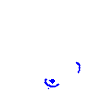
Particle: pion